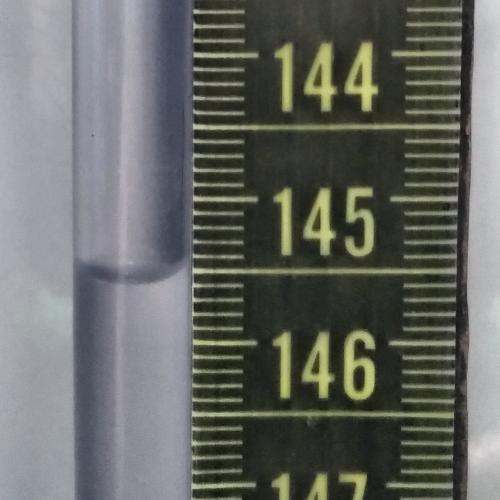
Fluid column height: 145.5 cm